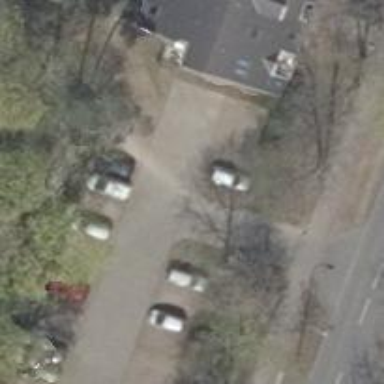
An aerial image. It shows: Road serving as parking aisle.